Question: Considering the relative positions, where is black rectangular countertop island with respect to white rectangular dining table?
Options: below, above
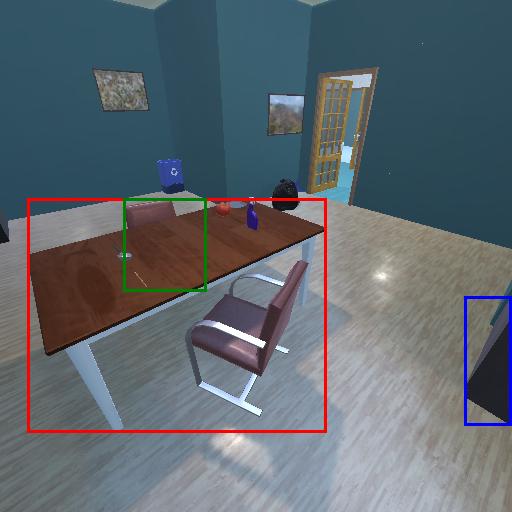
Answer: below